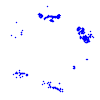
Particle: kaon